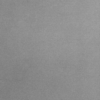
Label: dusty